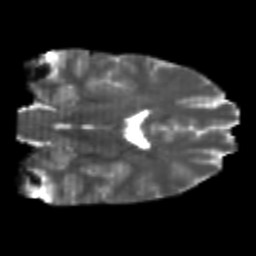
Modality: T2w
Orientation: coronal
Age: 21
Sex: male
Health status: healthy
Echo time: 0.074 s